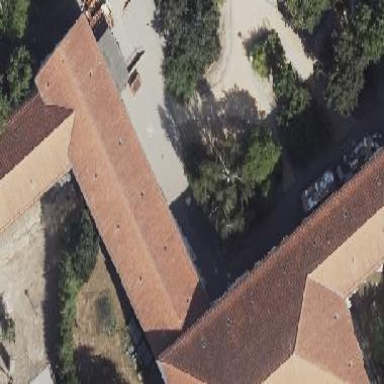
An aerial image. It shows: School building.